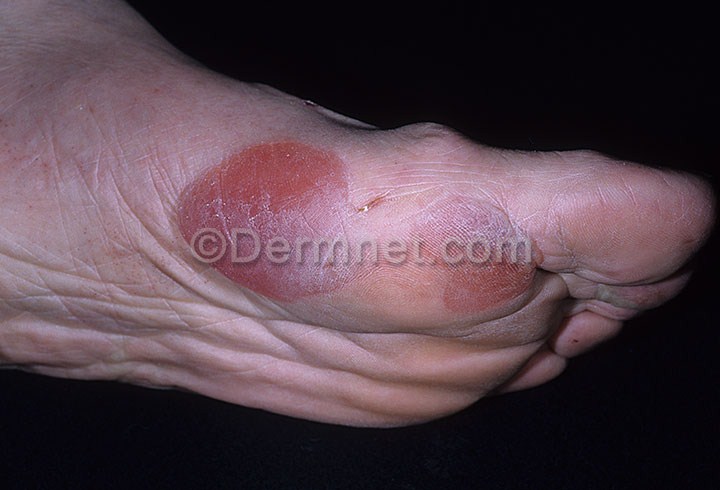
Disease: Bullous Disease Photos